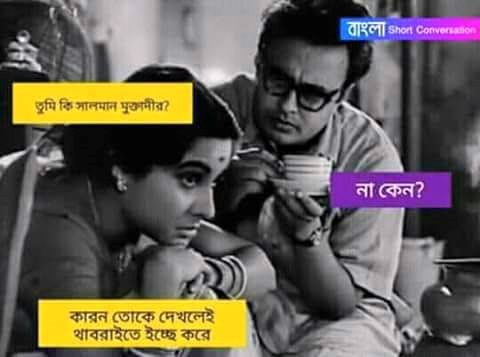
Caption: তুমি কি সালমান মুক্তাদীর ?    না কেন ? কারন তোকে দেখলেই থাবরাইতে ইচ্ছে করে
Label: hate